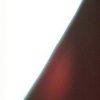
Label: sunburn